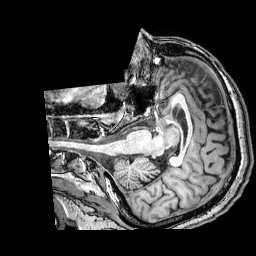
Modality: T1w
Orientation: axial
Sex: male
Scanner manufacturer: philips
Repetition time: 0.008213 s
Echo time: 0.00378 s